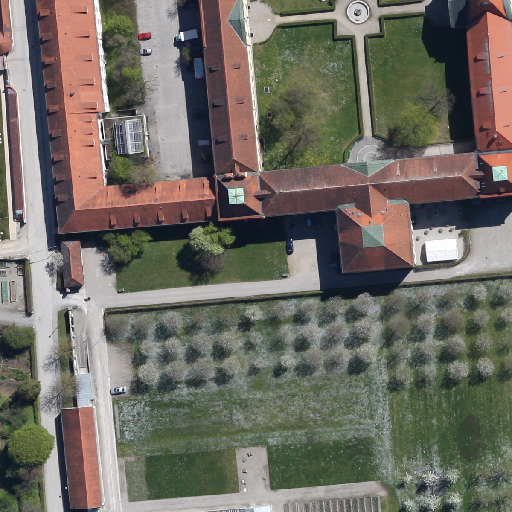
Referring expression: impervious surface